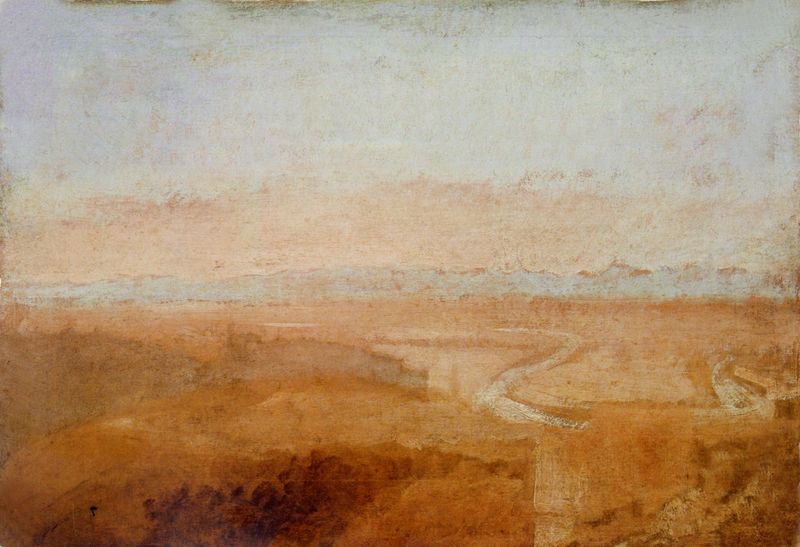
Titel: Hilltown am Rand der Campagna
Künstler: William Turner
Standort: London
Institution: Tate Gallery
Schlagwörter: berg, blau, dunkel, gemälde, himmel, meer, wasser, weiß, wolken, aquarell, bäume, fluss, gelb, landschaft, ocker, see, stadt, ufer, ausschnitt, braun, grau, hell, licht, orange, pastell, schwarz, strasse, stroh, anlage, blick, gras, weg, wiese, wolke, beige, schleife, weit, bach, ebene, erde, feld, felder, ferne, flusslauf, gräser, horizont, hügel, natur, weide, weite, flach, gewässer, kanal, qualm, rauch, wege, wiesen, land, rosa, tal, wald, bewölkt, küste, strand, ansicht, biegung, acker, getreide, korn, abstrakt, berge, gebirge, gipfel, wüste, dunst, eben, nebel, violett, monochrom, herbst, spur, turner, detail, tiefe, hoch, savanne, leuchten, unscharf, smog, straßen, helligkeit, weiden, diesig, alpen, wälder, farbfläche, wässrig, fenre, trüb, kurve, verschwommen, moor, flusstal, plateau, soleil, ciel, paysage, peinture, verlauf, meander, waser, landstrich, flüsse, delta, campagne, binnensee, abstrait, kanäle, william, flussebene, mer, plage, william turner, schlangenlinie, bäche, bachschleife, flussschleife, hochplateau, horrizont, moorlandschaft, route, désert, rothko, lafluß, feuerrote landschaft